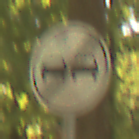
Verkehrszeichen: EndeUeberholverbot
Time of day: Midday
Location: Outdoor (Nature)
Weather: PartlyCloudy
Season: NotSpecified
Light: Natural